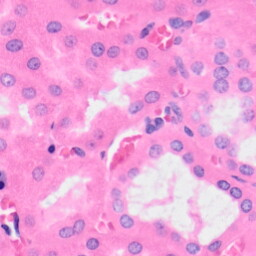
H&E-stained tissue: Kidney